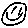
Label: smiley face